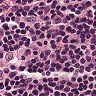
Metastatic tissue present: no